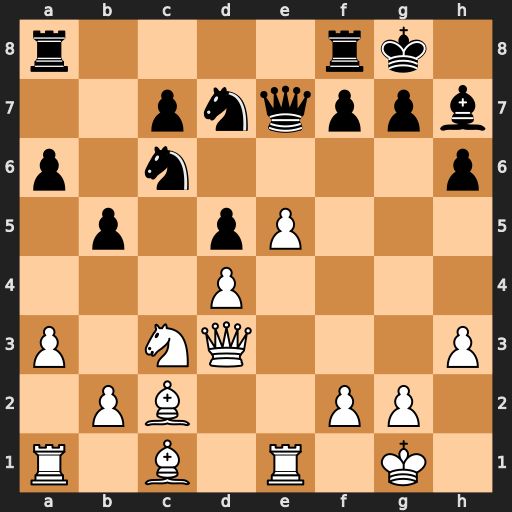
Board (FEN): r4rk1/2pnqppb/p1n4p/1p1pP3/3P4/P1NQ3P/1PB2PP1/R1B1R1K1
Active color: w
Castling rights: -
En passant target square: -
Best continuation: Qxh7#